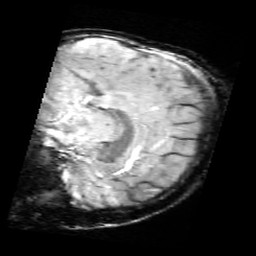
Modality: SWI
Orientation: sagittal
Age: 11
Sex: male
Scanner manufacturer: siemens
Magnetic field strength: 3 T
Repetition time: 0.027 s
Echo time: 0.02 s